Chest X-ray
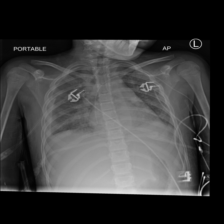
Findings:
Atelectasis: negative
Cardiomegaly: negative
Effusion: positive
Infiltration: positive
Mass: negative
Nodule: positive
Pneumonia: negative
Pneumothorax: negative
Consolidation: negative
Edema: negative
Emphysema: negative
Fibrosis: negative
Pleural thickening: negative
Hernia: negative